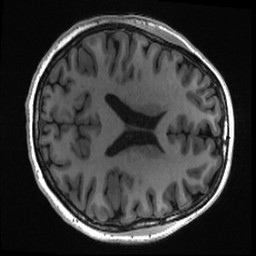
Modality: T1w
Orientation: axial